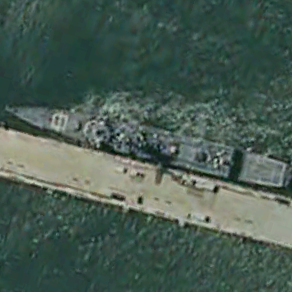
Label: cruiser